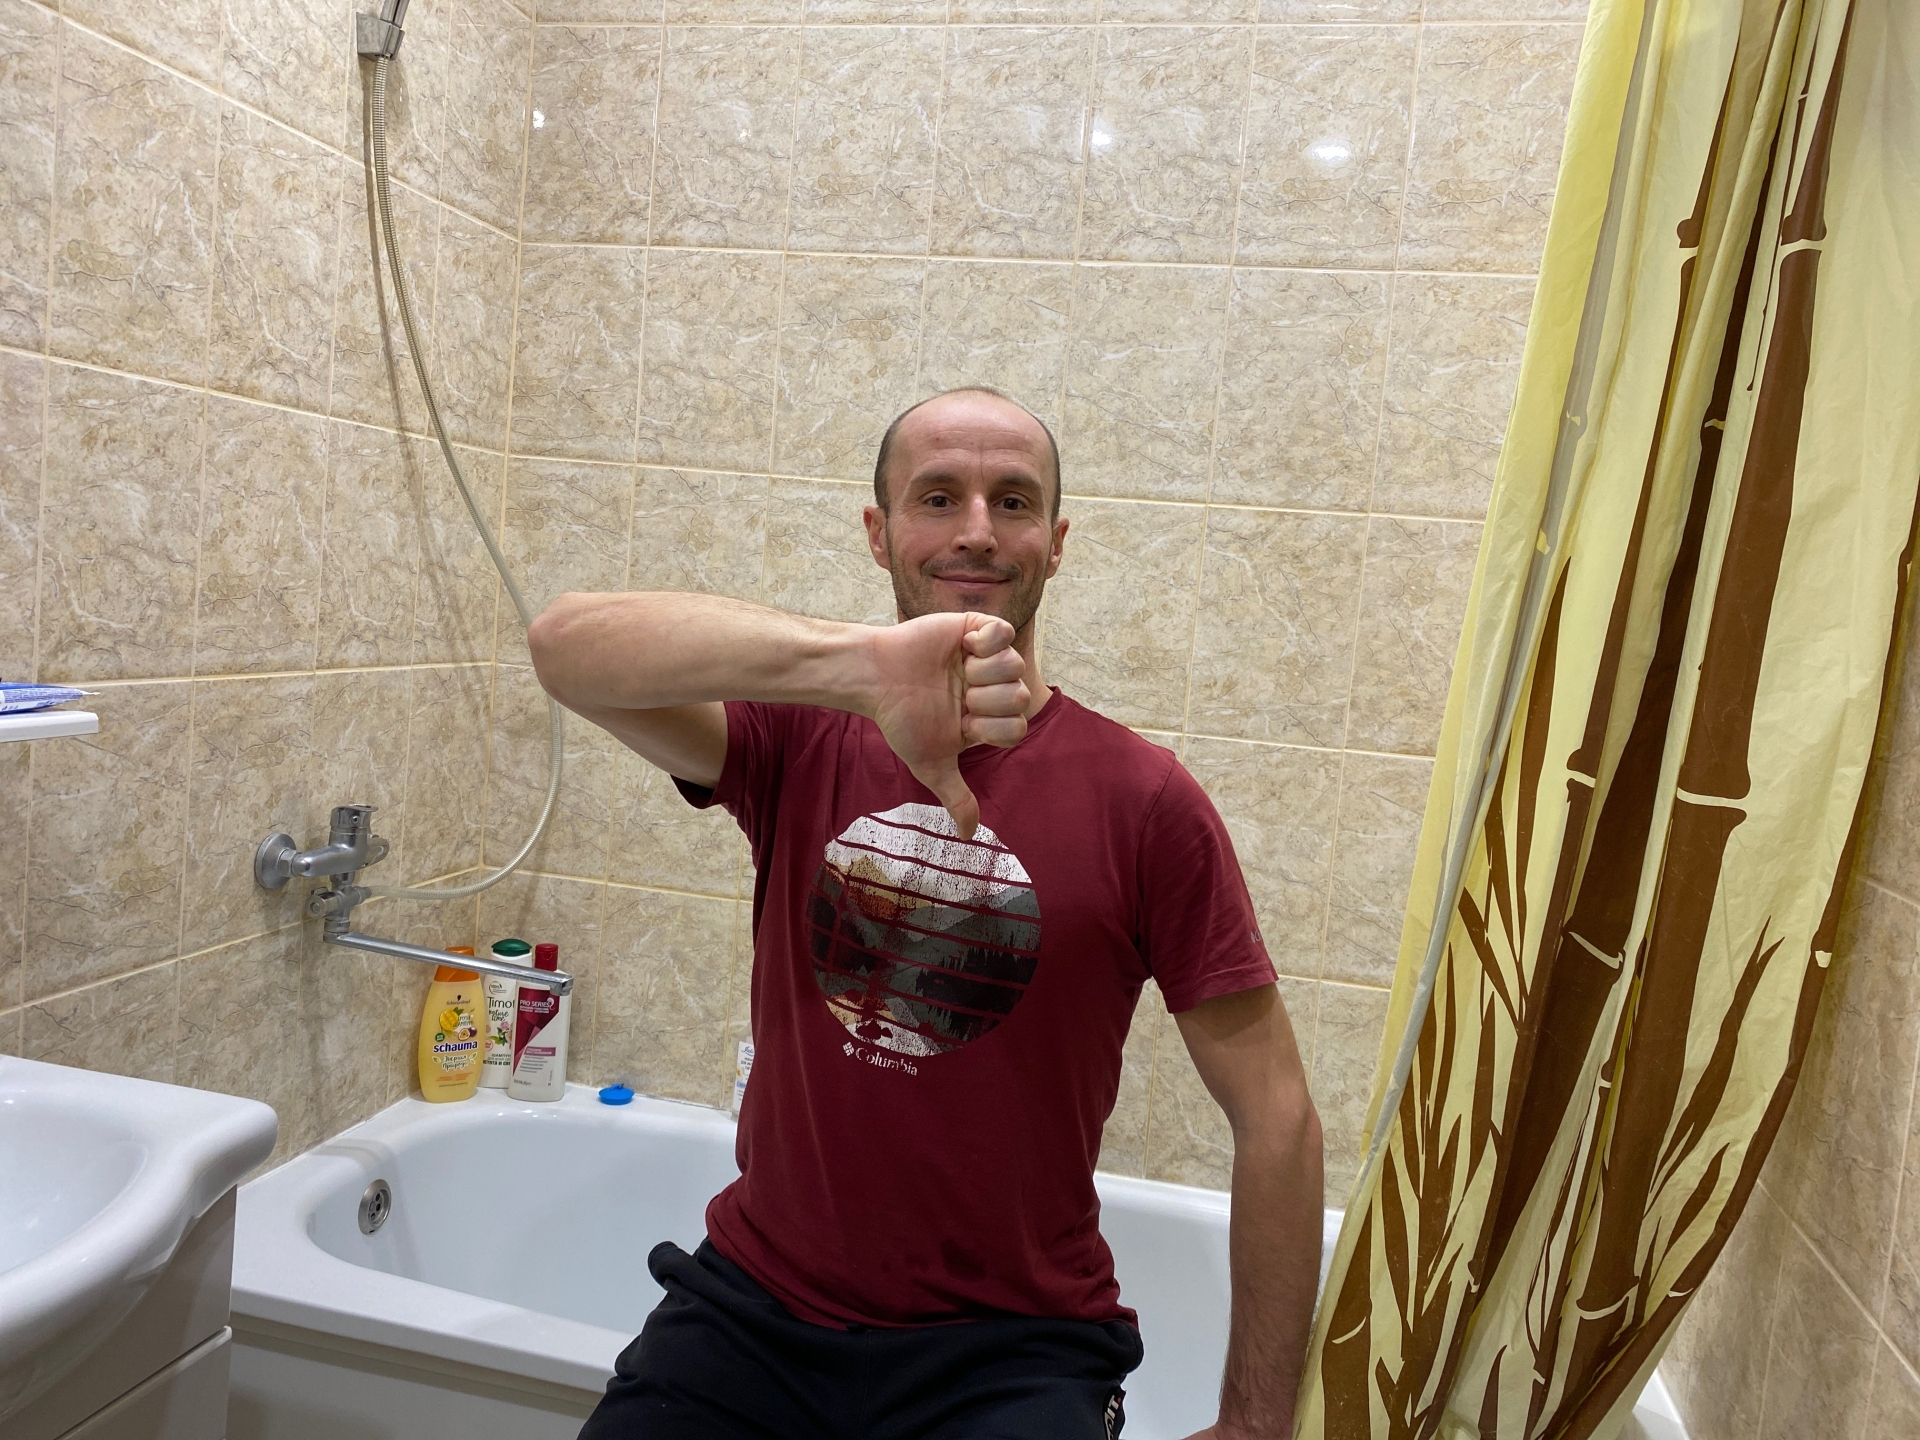
Label: clear